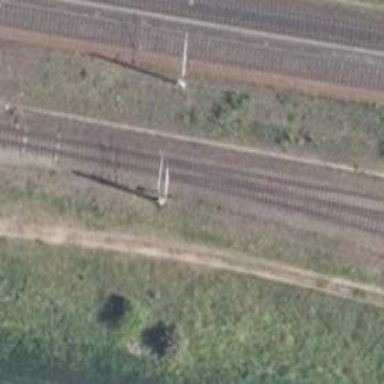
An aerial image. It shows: Milestone along the railway track with catenary mast.